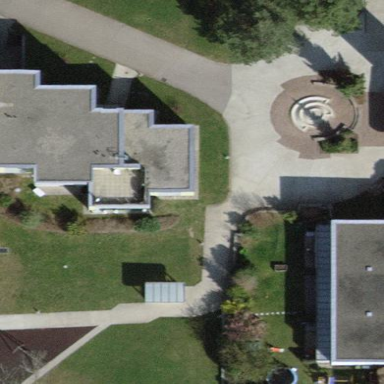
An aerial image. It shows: Terrace building.